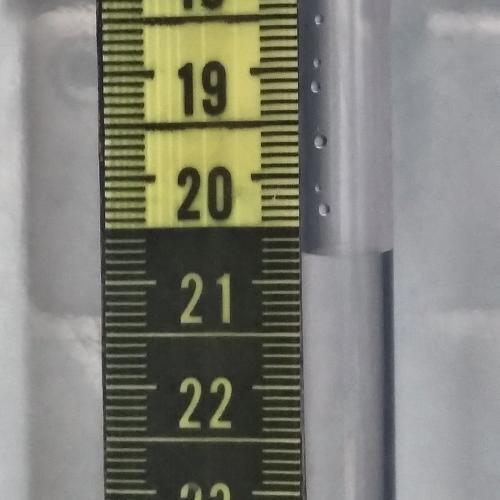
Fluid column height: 20.7 cm